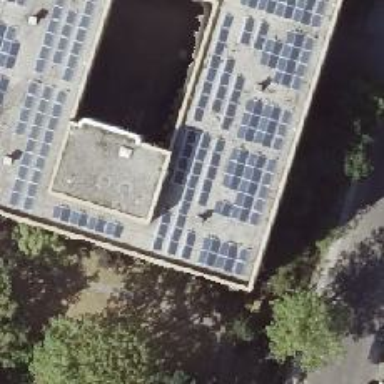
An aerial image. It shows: Solar power generator utilizing photovoltaic technology with solar photovoltaic panels.